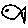
Label: fish